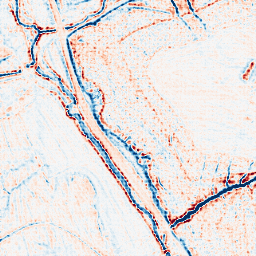
Category: edge_preserving
Decomposition family: bilateral
Decomposition parameters: d: 9
sigma_color: 150
sigma_space: 100
Upsampling method: sinc_hamming
Upsampling parameters: scale: 8
kernel_size: 8
Upsampling scale: 8